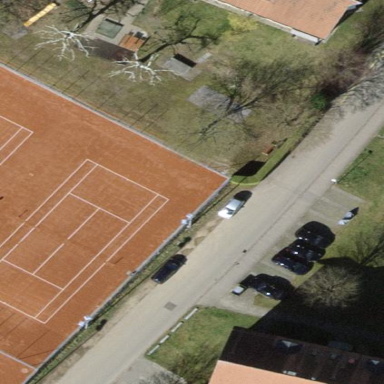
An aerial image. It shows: Clay tennis court in leisure land pitch.